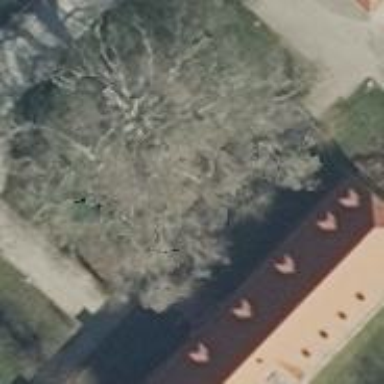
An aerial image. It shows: Natural monument of deciduous broadleaved tree.